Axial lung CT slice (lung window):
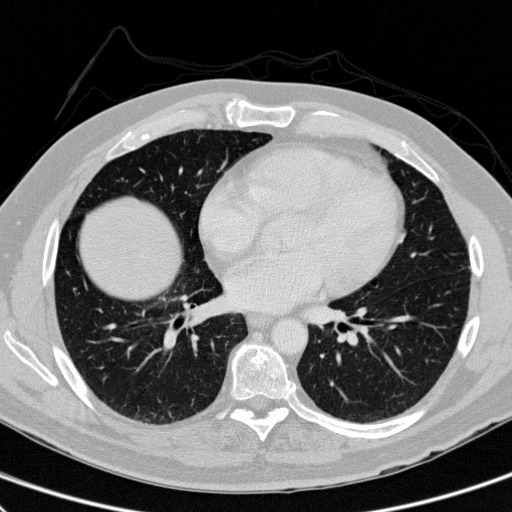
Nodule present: no